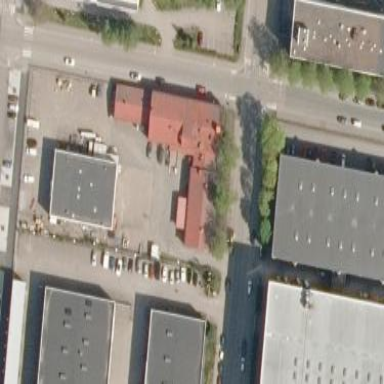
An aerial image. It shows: Retail building.